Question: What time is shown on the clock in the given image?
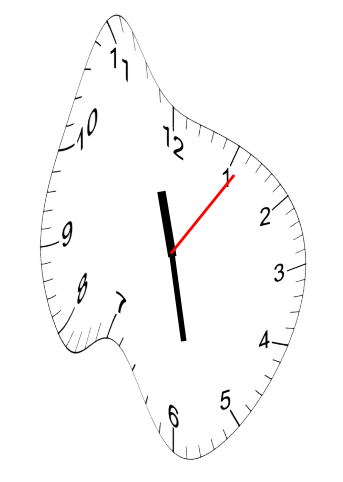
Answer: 11:28:06